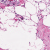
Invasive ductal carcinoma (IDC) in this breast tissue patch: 0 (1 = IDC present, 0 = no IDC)